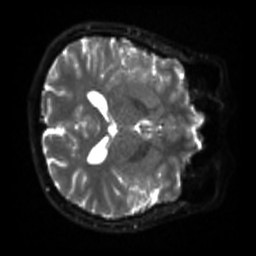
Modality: sbref
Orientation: axial
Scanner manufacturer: siemens
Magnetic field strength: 3 T
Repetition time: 4 s
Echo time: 0.0594 s